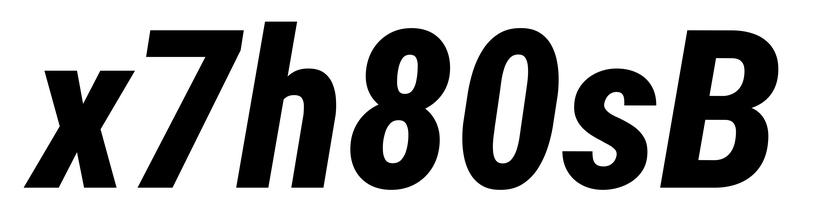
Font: Roboto-Italic_Condensed_ExtraBold_Italic